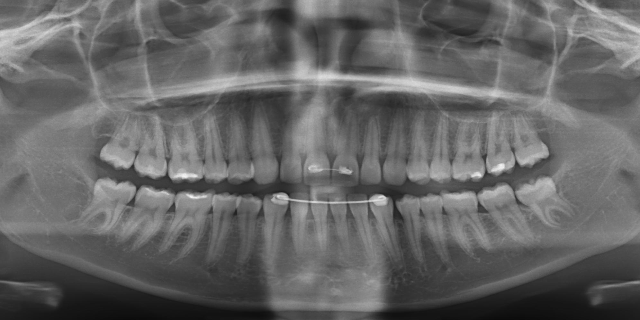
adult